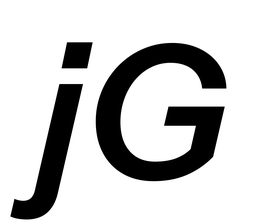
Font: InstrumentSans-Italic_SemiBold_Italic